Interaction volume radius: 10 \u00c5
Interaction volume height: 25 \u00c5
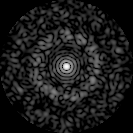
Disorder parameter: 0.8435